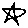
Label: star